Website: crate-barrel
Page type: store-pickup
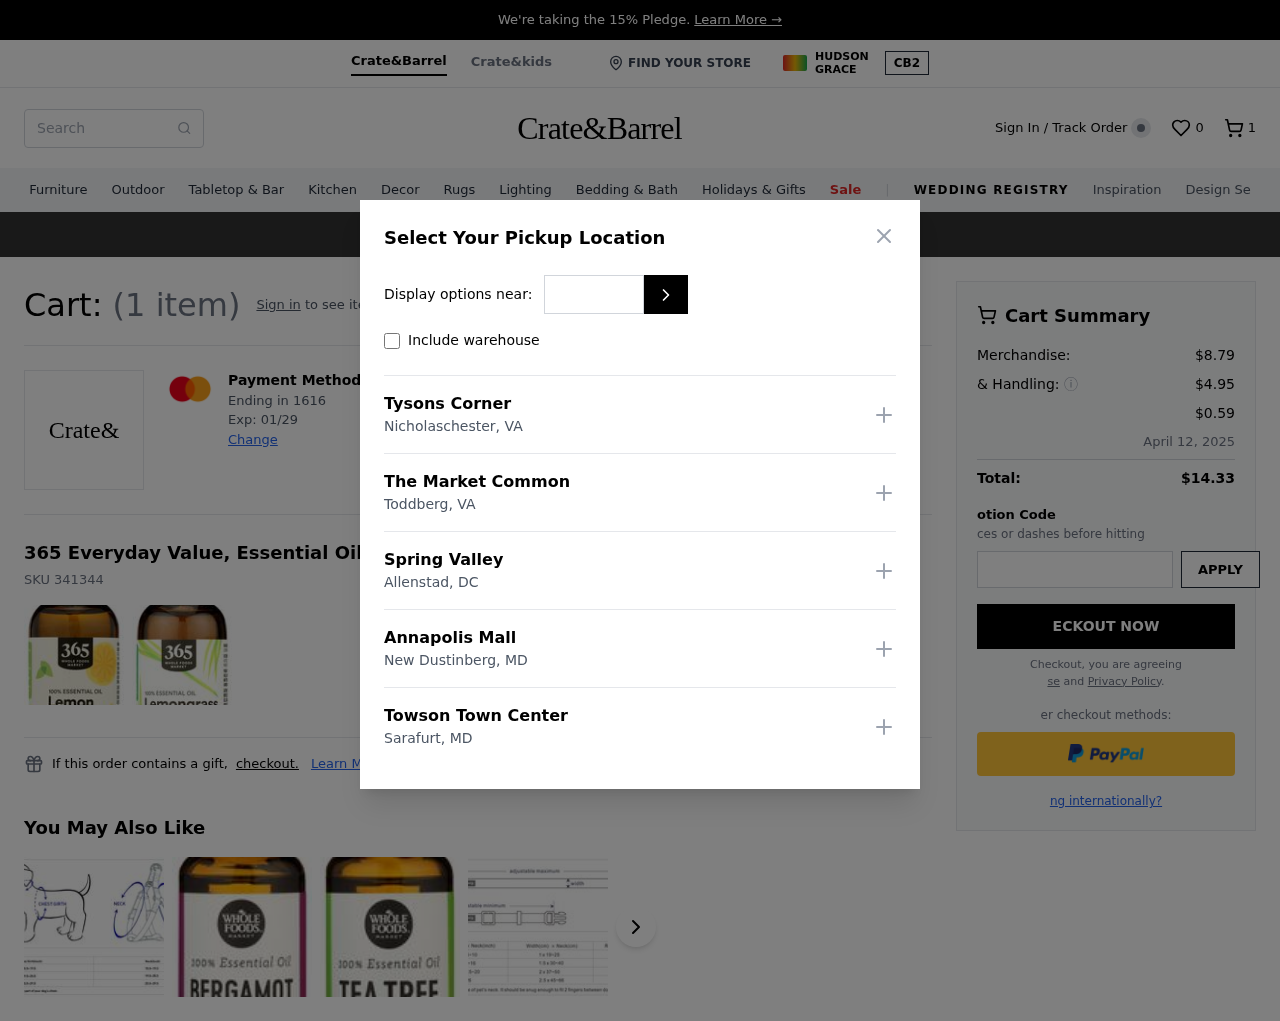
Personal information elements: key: PII_CARD_EXPIRY
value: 01/29
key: PII_CARD_LAST4
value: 1616
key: PII_LOCATION1_CITY
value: Nicholaschester
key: PII_LOCATION1_NAME
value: Tysons Corner
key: PII_LOCATION1_STATE
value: VA
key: PII_LOCATION2_CITY
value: Toddberg
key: PII_LOCATION2_NAME
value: The Market Common
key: PII_LOCATION2_STATE
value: VA
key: PII_LOCATION3_CITY
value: Allenstad
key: PII_LOCATION3_NAME
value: Spring Valley
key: PII_LOCATION3_STATE
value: DC
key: PII_LOCATION4_CITY
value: New Dustinberg
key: PII_LOCATION4_NAME
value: Annapolis Mall
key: PII_LOCATION4_STATE
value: MD
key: PII_LOCATION5_CITY
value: Sarafurt
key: PII_LOCATION5_NAME
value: Towson Town Center
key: PII_LOCATION5_STATE
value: MD
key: PII_POSTCODE
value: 53422
Product elements: key: PRODUCT1_NAME
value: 365 Everyday Value, Essential Oil Lemon Value Size, 2 fl oz
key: PRODUCT1_SKU
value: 341344
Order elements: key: ORDER_NUM_ITEMS
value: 1
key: ORDER_NUM_ITEMS
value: (1 item)
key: ORDER_SUBTOTAL
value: $8.79
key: ORDER_SHIPPING_COST
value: $4.95
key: ORDER_SURCHARGE
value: $0.59
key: ORDER_DELIVERY_DATE
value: April 12, 2025
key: ORDER_TOTAL
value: $14.33
Search elements: key: HEADER_SEARCH
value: Search
Other elements: key: WISHLIST_NUM_ITEMS
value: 0